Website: crate-barrel
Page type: gifting
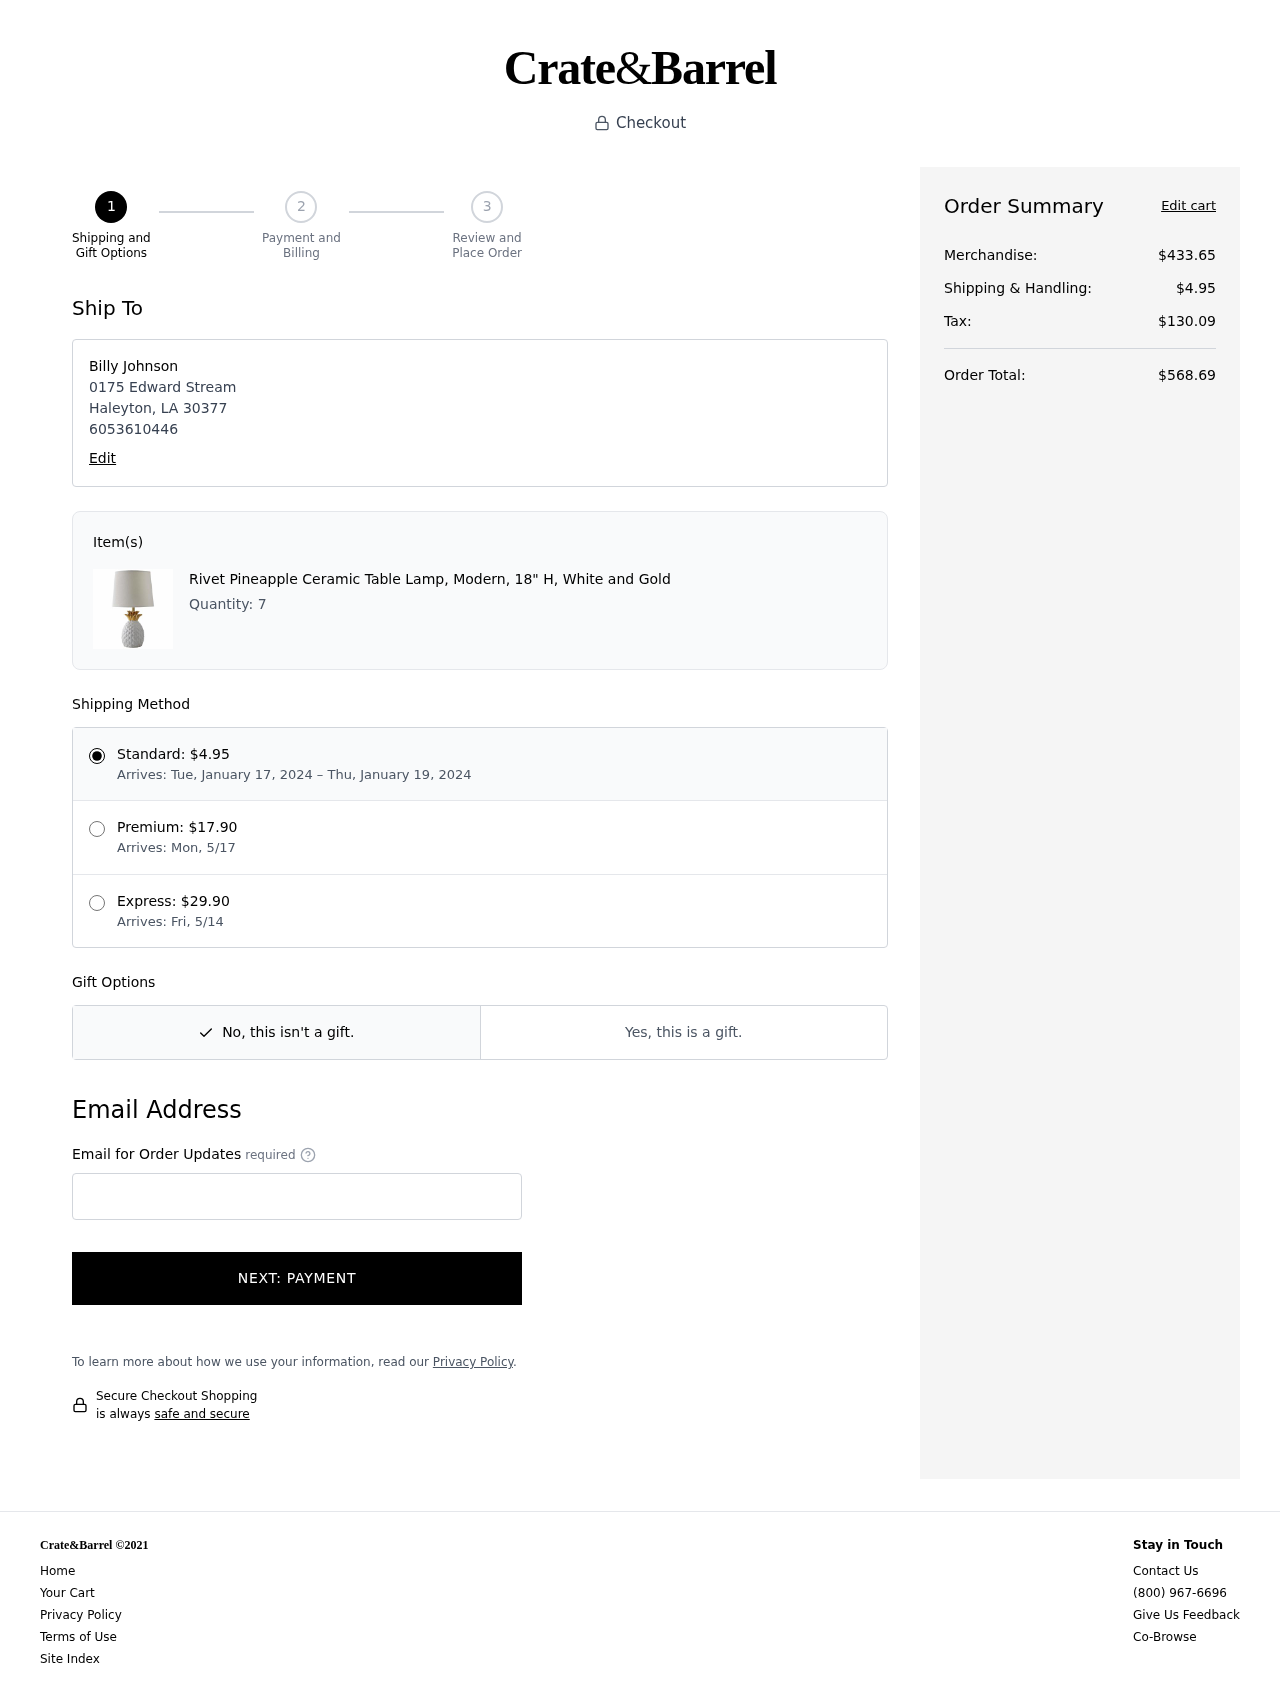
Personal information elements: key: PII_CITY
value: Haleyton
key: PII_FULLNAME
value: Billy Johnson
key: PII_PHONE
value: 6053610446
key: PII_POSTCODE
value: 30377
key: PII_STATE_ABBR
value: LA
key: PII_STREET
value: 0175 Edward Stream
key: PII_EMAIL
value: billy.johnson@gmail.com
Product elements: key: PRODUCT1_NAME
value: Rivet Pineapple Ceramic Table Lamp, Modern, 18" H, White and Gold
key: PRODUCT1_QUANTITY
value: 7
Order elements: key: ORDER_SHIPPING_DATE
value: January 17, 2024
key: ORDER_DELIVERY_DATE
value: January 19, 2024
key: ORDER_SUBTOTAL
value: $433.65
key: ORDER_SHIPPING_COST
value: $4.95
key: ORDER_TAX
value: $130.09
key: ORDER_TOTAL
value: $568.69